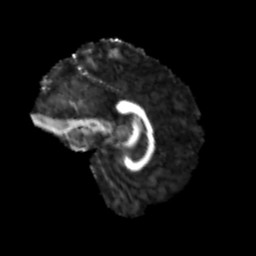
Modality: FA
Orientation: sagittal
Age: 47
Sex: male
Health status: healthy
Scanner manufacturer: siemens
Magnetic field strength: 3 T
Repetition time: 3.6 s
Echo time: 0.092 s